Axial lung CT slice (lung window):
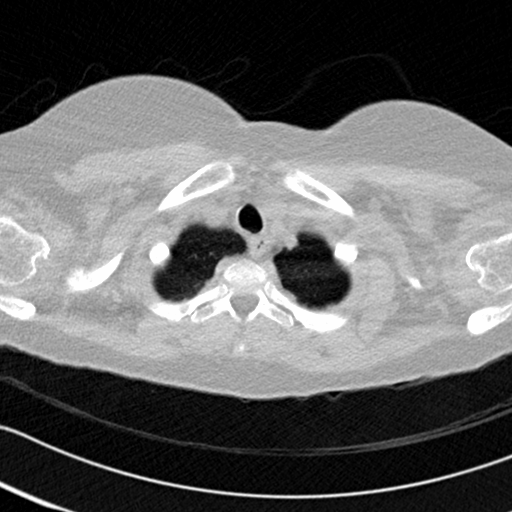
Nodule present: no